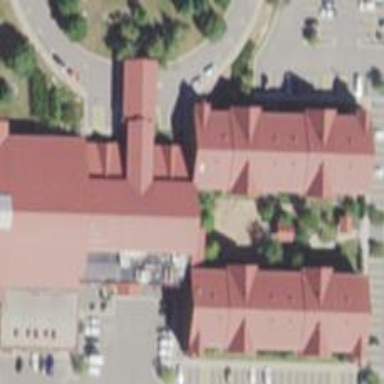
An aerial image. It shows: Hotel building.